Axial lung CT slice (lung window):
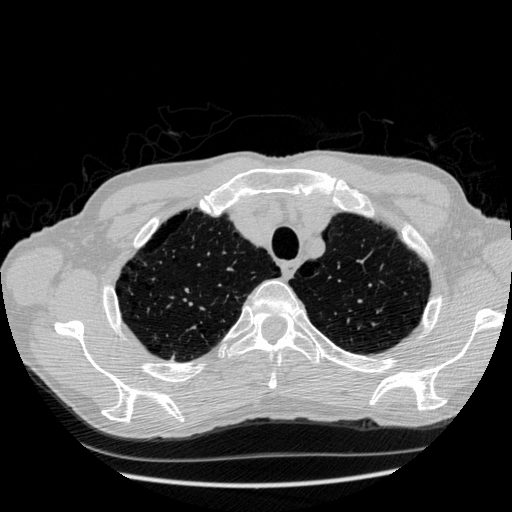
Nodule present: no